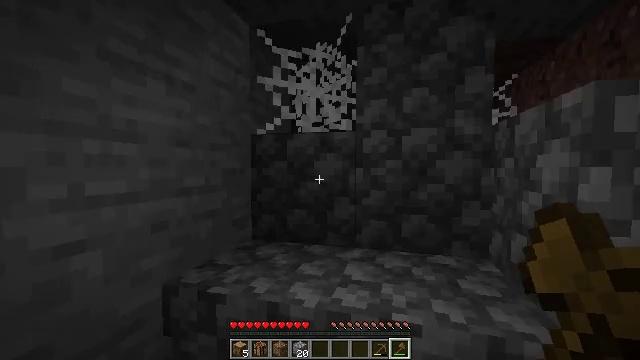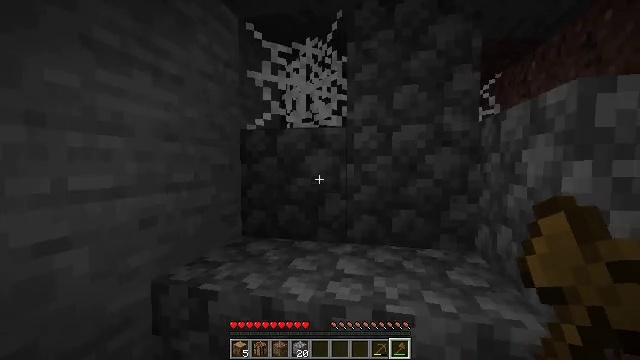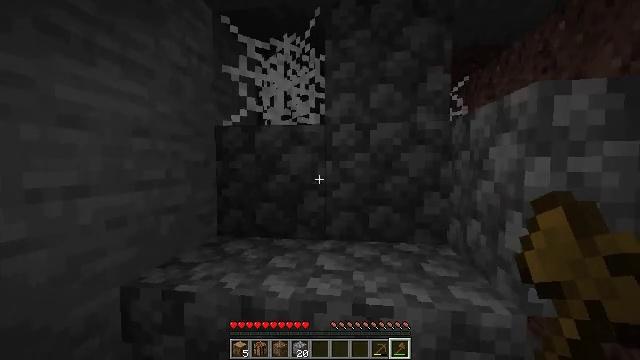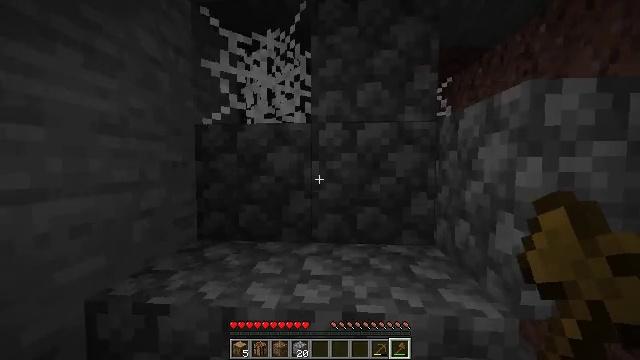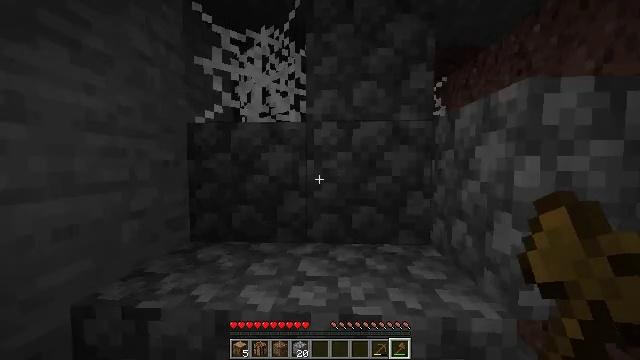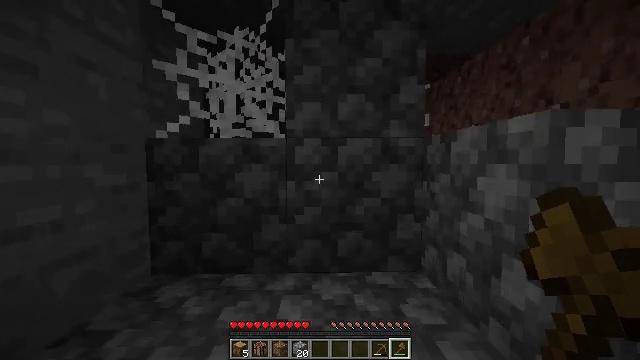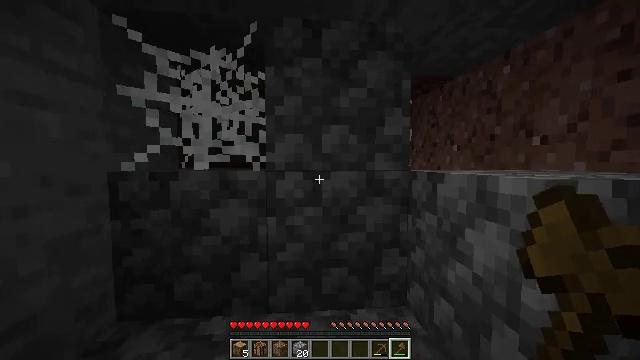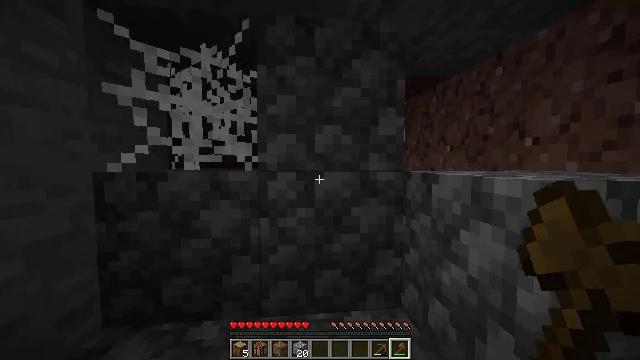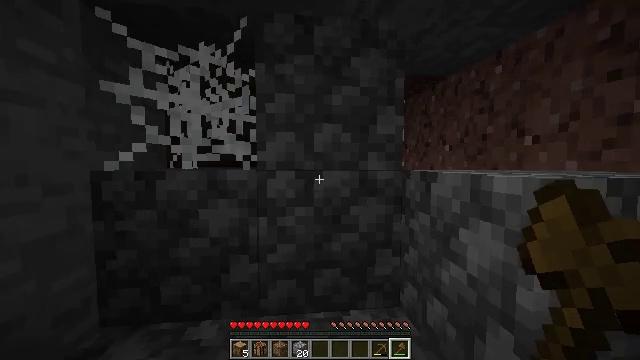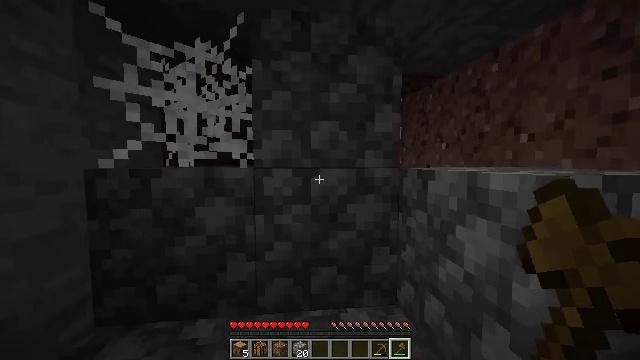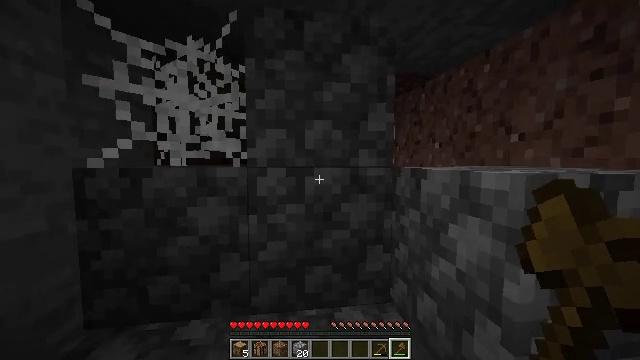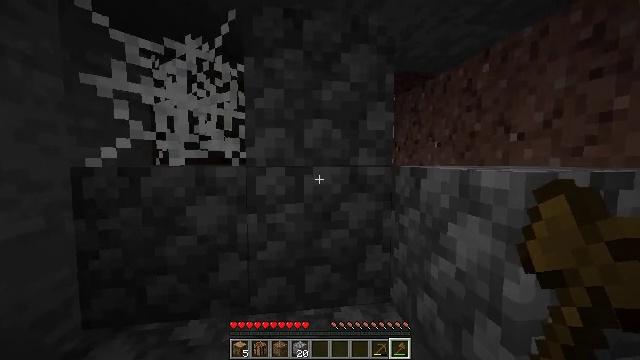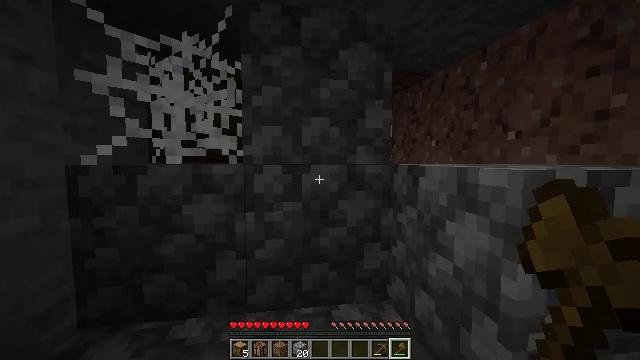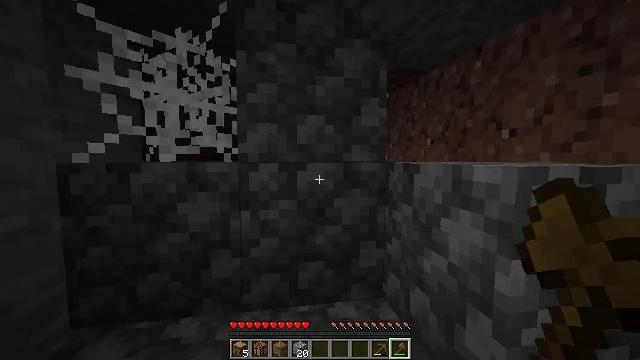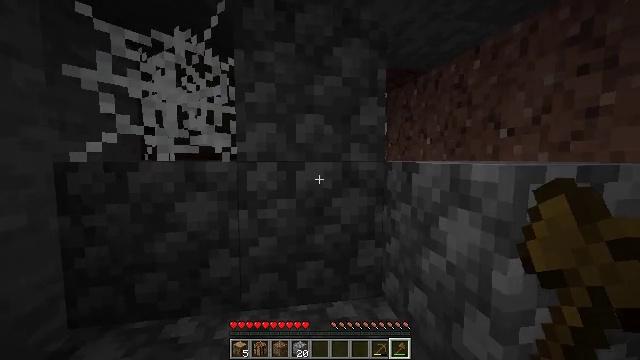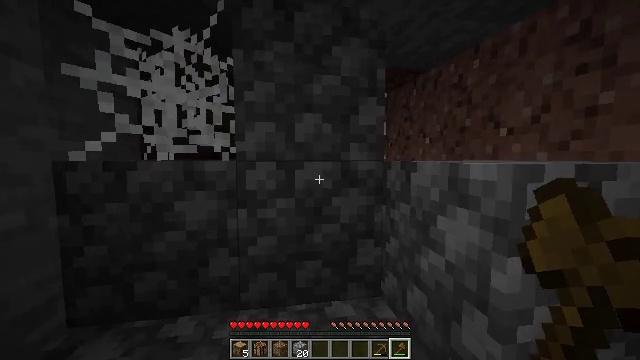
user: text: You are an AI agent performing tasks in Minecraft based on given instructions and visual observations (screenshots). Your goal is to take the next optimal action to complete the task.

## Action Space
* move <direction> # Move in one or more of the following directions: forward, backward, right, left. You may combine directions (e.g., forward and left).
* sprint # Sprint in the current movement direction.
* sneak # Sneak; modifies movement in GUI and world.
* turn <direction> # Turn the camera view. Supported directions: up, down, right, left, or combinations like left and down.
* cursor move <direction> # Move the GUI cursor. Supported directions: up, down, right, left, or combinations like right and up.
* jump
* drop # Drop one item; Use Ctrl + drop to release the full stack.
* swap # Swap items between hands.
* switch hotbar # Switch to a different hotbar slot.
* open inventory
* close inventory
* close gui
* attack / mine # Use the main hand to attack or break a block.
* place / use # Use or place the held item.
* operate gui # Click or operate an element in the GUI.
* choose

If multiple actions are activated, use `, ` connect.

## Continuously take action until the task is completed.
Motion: motion action
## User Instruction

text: Break the cobblestone to create a path.
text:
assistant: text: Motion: turn right
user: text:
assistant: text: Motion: turn right
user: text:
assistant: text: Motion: move forward, turn right
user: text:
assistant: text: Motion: move forward, turn right
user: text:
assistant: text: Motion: move forward, turn right, jump
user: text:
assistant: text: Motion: move forward, turn right, jump
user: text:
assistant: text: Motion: move forward, turn right, jump
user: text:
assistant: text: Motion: move forward, jump
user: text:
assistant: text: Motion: move forward, jump
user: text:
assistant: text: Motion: move forward, turn right, jump
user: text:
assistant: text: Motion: move forward
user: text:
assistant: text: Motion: move forward
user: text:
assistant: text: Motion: move right
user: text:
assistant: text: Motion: move right
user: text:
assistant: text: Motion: move right
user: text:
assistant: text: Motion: move right
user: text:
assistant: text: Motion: move right
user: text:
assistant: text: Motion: move forward and move right
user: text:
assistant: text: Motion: move forward, turn left
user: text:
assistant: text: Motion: move forward, turn left
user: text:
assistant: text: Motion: move forward
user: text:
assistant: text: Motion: move forward, jump
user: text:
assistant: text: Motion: move forward, jump
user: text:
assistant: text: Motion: move forward, jump
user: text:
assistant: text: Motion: move forward, jump
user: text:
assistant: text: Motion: move forward, jump
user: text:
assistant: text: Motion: move forward
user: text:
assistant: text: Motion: move forward
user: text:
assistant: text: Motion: no_op
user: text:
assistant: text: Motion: no_op